Question: I have searched high and low, trying to work out how to achieve the effect seen both in the iOS settings app and Things for iPhone (an app by CulturedCode seen below).
In iOS Settings, when there is an OS update available, the cell shows a 1 in the cell to the very right, but the number is surrounded by a rounded rectangle which is dark grey.
The Things for iPhone app has similar in the following screenshot in the Inbox cell:

How can I achieve this effect in iOS 8 using Swift 1.2?
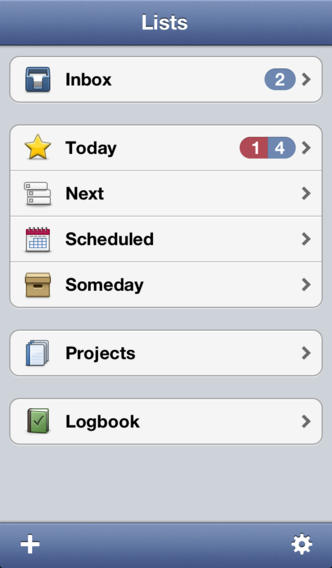
Answer: Use a label. Set the font. Set the text color to white:
'''
numberLabel.textColor = UIColor.whiteColor()
'''
Set the background color:
'''
numberLabel.backgroundColor = UIColor.grayColor()
'''
Set the cornerRadius:
'''
numberLabel.layer.cornerRadius = 5
'''
Clip to bounds:
'''
numberLabel.clipsToBounds = true
'''